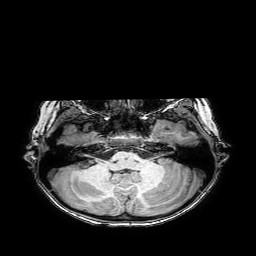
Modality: T1w
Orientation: coronal
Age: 7
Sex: male
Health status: healthy